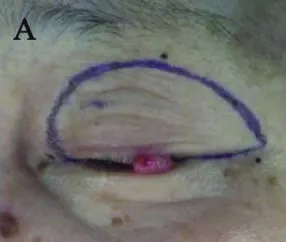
(a) Tumor resection with 20-mm margins.
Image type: medical_photograph (other_medical_photograph)